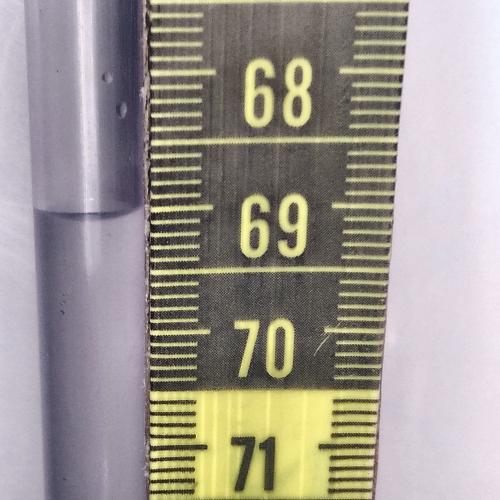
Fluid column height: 69.0 cm